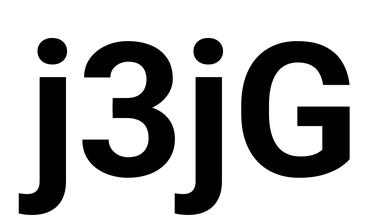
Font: Roboto_Bold